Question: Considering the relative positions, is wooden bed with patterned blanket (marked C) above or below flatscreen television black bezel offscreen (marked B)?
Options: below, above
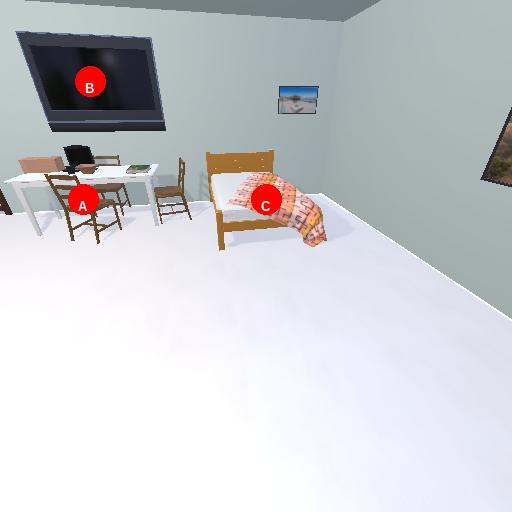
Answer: below